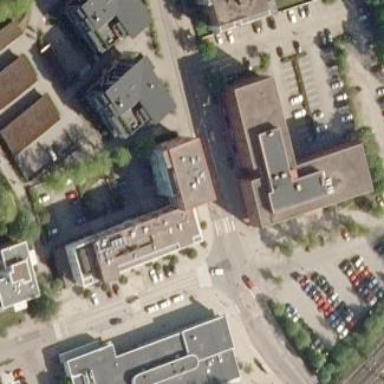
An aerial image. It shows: Office building.